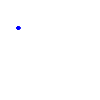
Particle: kaon